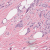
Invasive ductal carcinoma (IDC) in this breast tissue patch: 1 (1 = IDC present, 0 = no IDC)